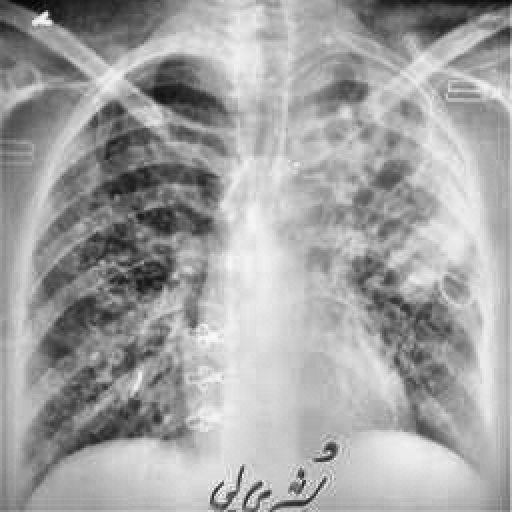
Finding: TUBERCULOSIS